Interaction volume radius: 10 \u00c5
Interaction volume height: 30 \u00c5
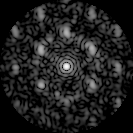
Disorder parameter: 0.5631